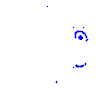
Particle: kaon